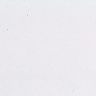
Metastatic tissue present: no